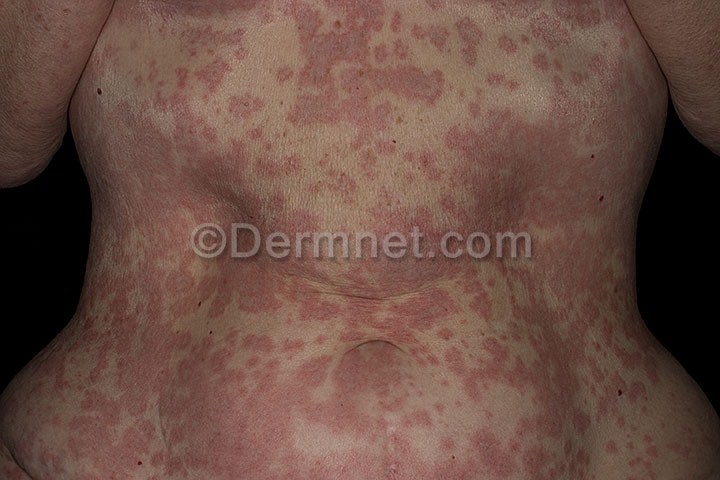
Disease: Exanthems and Drug Eruptions